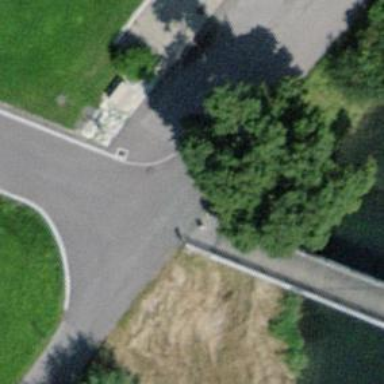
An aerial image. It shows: Bollard.